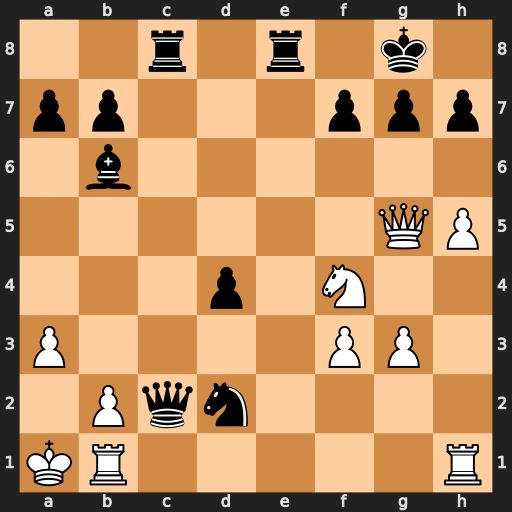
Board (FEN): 2r1r1k1/pp3ppp/1b6/6QP/3p1N2/P4PP1/1Pqn4/KR5R
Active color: w
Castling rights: -
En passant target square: -
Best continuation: h6 Kf8 Qxg7+